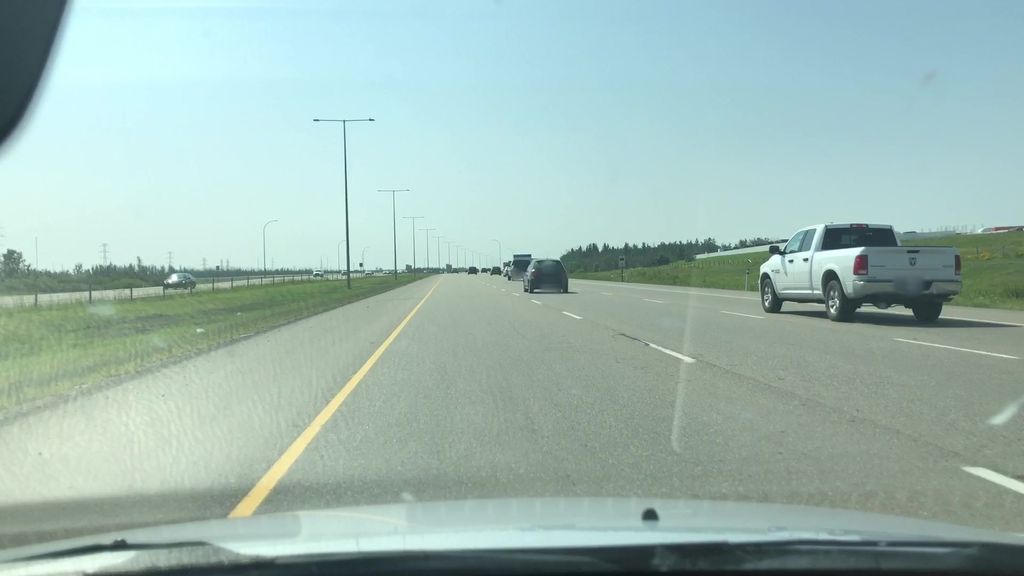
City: edmonton